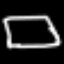
Label: square